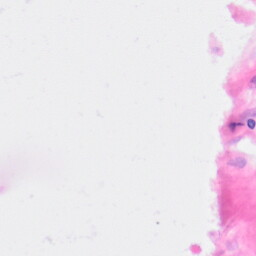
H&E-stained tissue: Kidney